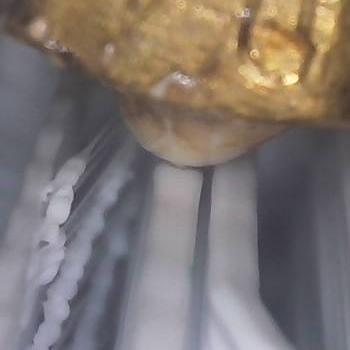
Flow rate: 238%